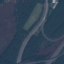
Land use / land cover: Highway